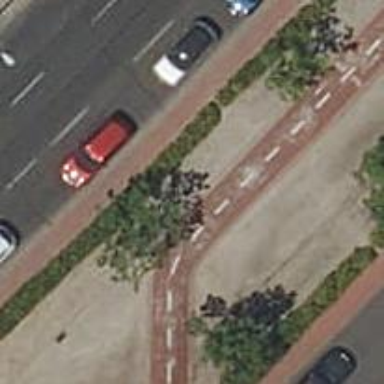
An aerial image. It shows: Concrete cycleway designed as sidepath.